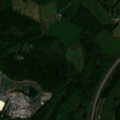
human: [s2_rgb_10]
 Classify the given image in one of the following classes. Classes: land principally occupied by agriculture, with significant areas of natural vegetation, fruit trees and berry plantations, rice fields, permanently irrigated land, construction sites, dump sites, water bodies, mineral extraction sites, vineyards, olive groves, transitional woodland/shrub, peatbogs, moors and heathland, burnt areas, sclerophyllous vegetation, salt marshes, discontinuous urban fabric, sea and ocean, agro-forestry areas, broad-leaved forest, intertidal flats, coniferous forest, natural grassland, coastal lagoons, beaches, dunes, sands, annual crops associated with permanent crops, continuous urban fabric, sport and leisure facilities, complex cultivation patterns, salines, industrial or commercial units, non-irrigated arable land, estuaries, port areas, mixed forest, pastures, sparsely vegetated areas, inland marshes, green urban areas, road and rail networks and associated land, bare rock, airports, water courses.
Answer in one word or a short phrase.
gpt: road and rail networks and associated land, pastures, land principally occupied by agriculture, with significant areas of natural vegetation, mixed forest